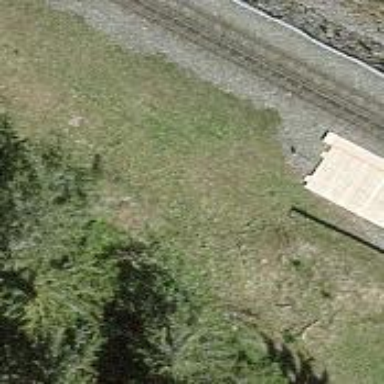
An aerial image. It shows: Railway buffer stop.